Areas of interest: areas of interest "Jimei University School History Exhibition Hall"
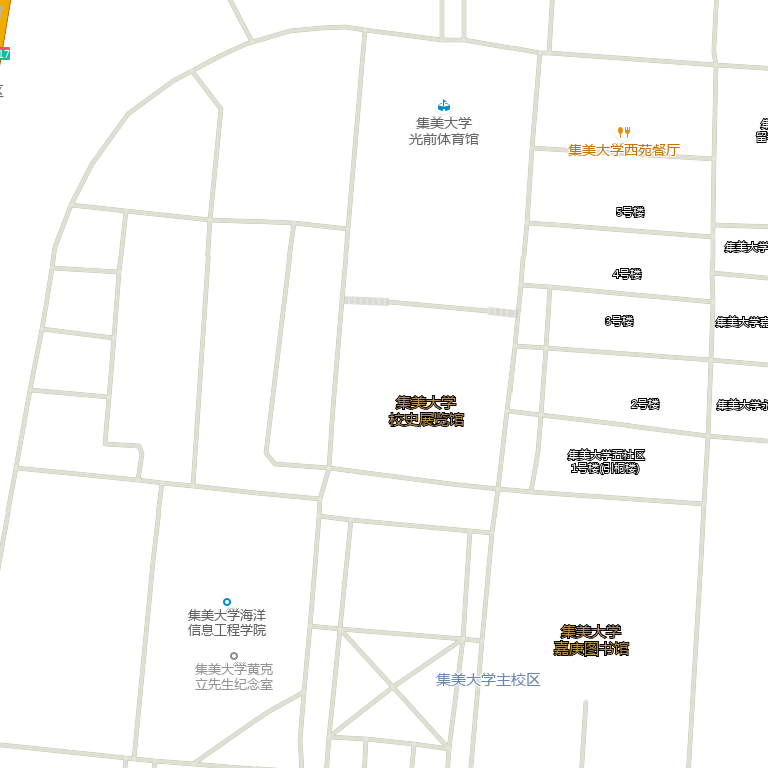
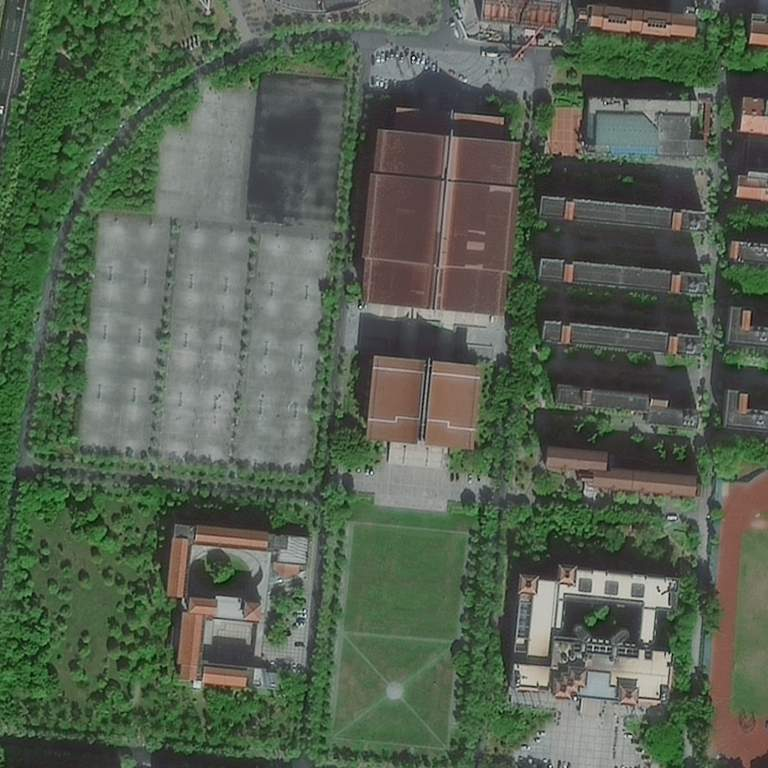